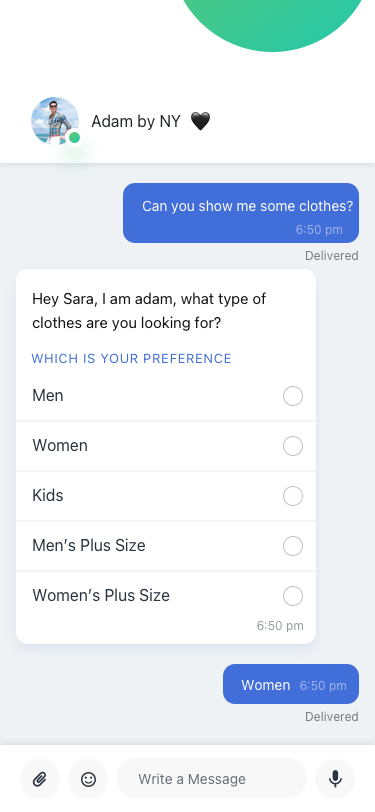
Text in this UI design:
Delivered
6:50 pm
Can you show me some clothes?
6:50 pm
Hey Sara, I am adam, what type of clothes are you looking for?
Which is your preference
Men
Women
Kids
Men’s Plus Size
Women’s Plus Size
Delivered
6:50 pm
Women
Adam by NY  🖤
Write a Message